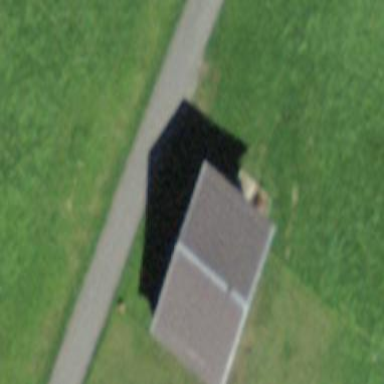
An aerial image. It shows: Rural barn.